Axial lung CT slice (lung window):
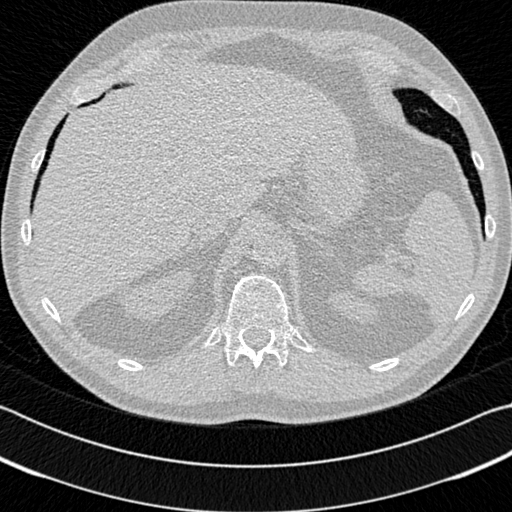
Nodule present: no